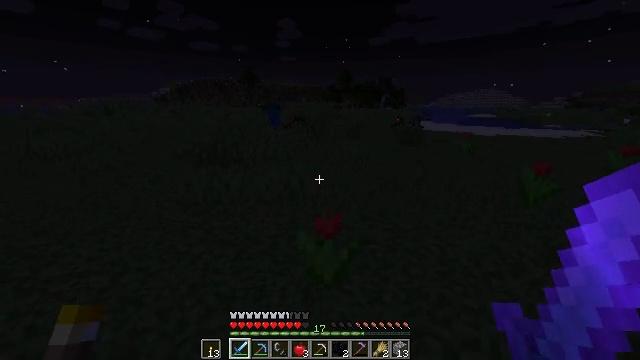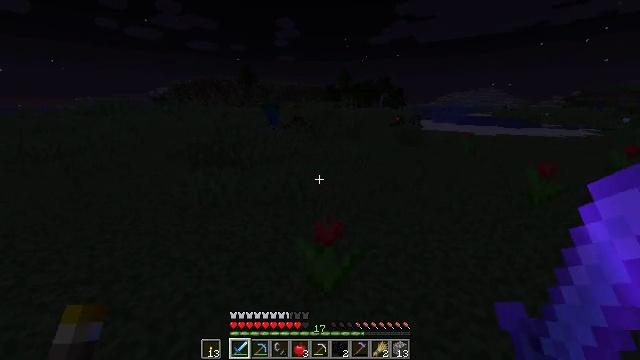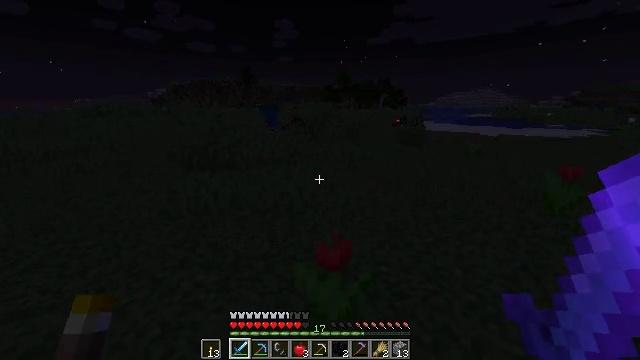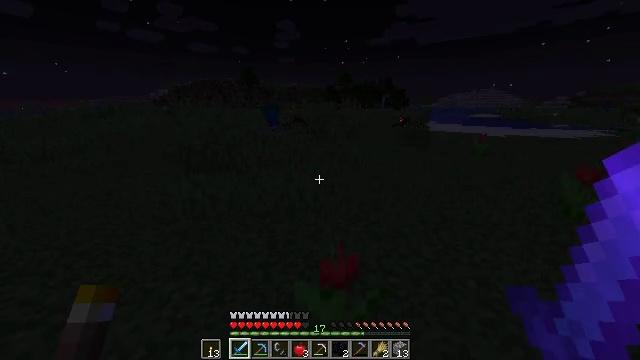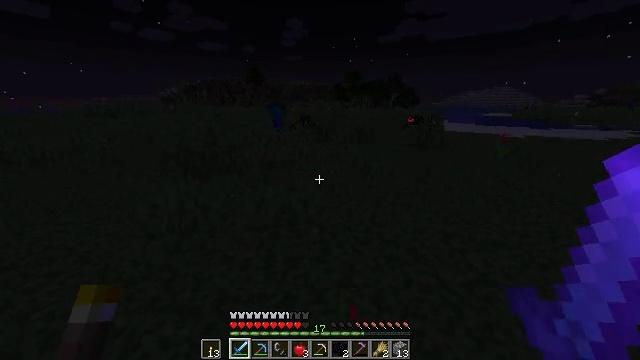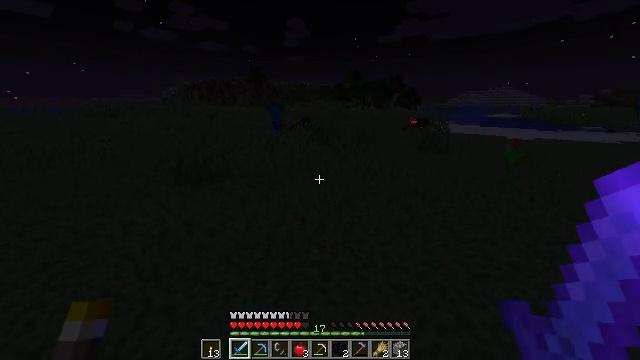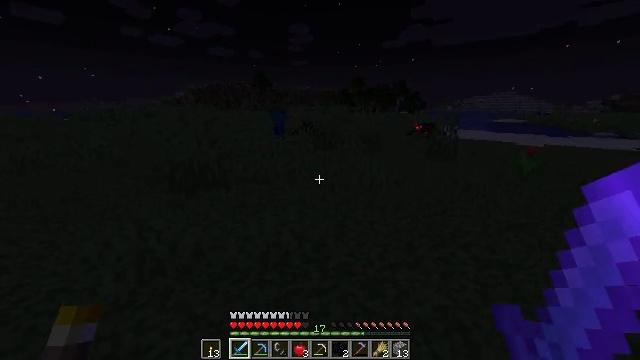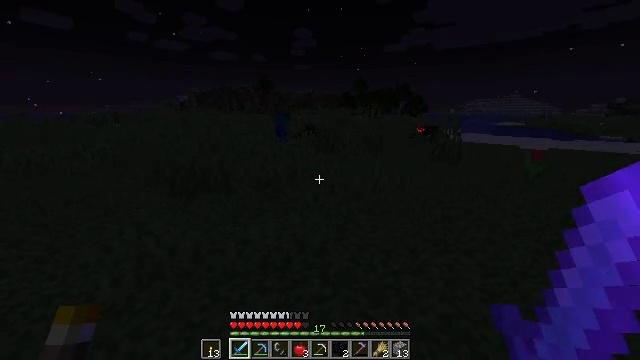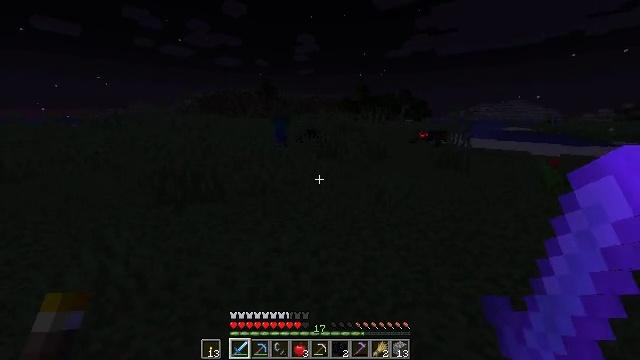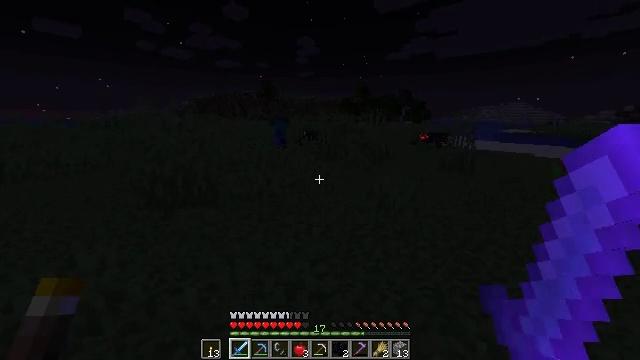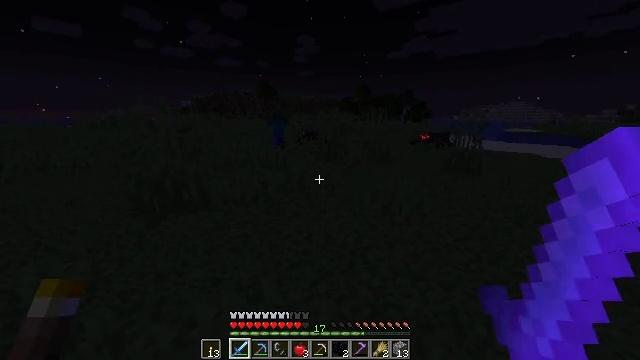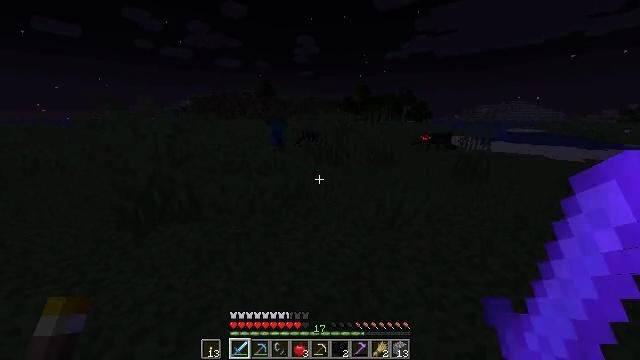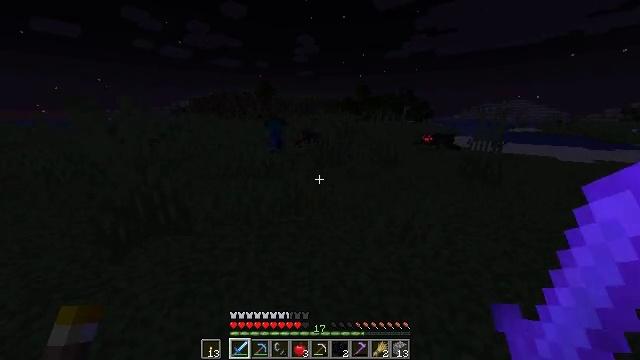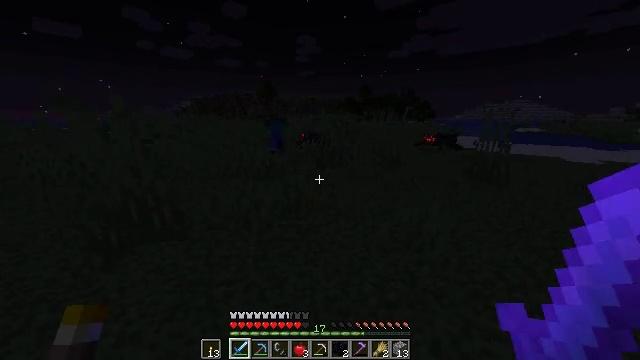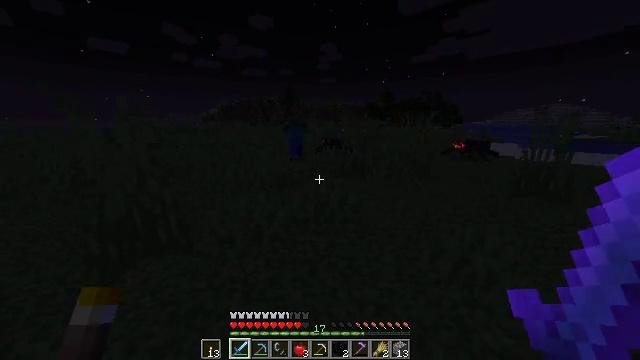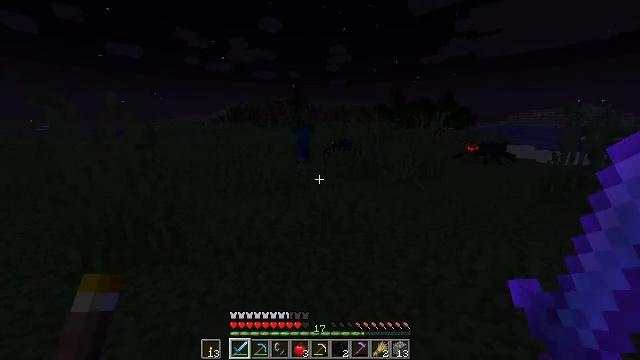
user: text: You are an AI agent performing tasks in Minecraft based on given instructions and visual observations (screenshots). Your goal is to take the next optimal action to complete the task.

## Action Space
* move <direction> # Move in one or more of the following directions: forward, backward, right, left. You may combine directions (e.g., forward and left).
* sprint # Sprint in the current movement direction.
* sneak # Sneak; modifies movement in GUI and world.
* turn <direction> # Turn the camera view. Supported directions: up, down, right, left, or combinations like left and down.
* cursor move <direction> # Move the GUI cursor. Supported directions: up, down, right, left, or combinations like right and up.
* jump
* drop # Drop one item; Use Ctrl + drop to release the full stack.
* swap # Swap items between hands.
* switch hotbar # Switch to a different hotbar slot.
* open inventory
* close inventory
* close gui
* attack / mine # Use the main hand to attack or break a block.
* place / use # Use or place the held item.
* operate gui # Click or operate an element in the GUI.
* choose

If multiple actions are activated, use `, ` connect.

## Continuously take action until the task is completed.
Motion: motion action
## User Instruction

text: Remove the tall grass to clear the area.
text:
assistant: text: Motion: move forward, sprint
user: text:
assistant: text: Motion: move forward, sprint
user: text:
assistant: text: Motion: move forward, sprint
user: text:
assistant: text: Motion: move forward, sprint, turn left
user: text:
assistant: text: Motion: move forward, sprint
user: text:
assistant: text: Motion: move forward, sprint, turn up
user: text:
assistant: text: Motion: move forward, sprint
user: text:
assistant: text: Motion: move forward, sprint
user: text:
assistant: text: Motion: move forward, sprint
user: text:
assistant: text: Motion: move forward, sprint
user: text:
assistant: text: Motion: move forward, sprint
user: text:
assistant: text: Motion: move forward, sprint
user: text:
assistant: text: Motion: move forward, sprint
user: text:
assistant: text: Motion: move forward, sprint, turn left and up
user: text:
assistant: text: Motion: move forward, sprint, turn left
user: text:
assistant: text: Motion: move forward, sprint, turn left
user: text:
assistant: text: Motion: move forward, sprint
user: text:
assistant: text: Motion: move forward, sprint
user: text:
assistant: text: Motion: move forward, sprint, turn left and up
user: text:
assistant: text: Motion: move forward, sprint, turn left and up
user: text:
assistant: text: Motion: move forward, sprint
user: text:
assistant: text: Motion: move forward, sprint, turn up
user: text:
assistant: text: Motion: turn right
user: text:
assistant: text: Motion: no_op
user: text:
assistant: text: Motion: no_op
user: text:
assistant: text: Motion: no_op
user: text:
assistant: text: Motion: no_op
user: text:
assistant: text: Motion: no_op
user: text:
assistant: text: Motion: no_op
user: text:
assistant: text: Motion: attack / mine